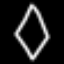
Label: diamond